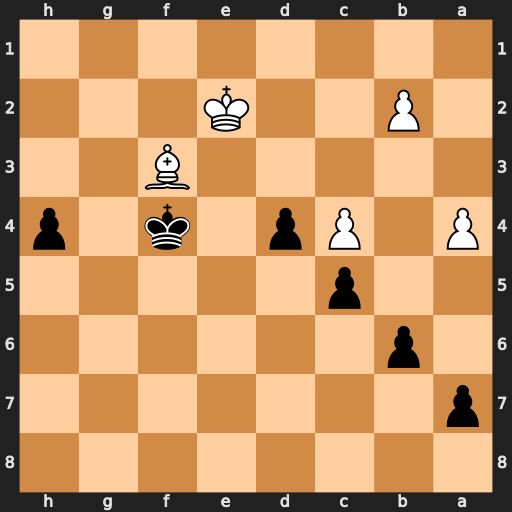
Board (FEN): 8/p7/1p6/2p5/P1Pp1k1p/5B2/1P2K3/8
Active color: b
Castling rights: -
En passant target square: -
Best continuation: d3+ Kf2 d2 Bh5 h3